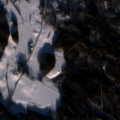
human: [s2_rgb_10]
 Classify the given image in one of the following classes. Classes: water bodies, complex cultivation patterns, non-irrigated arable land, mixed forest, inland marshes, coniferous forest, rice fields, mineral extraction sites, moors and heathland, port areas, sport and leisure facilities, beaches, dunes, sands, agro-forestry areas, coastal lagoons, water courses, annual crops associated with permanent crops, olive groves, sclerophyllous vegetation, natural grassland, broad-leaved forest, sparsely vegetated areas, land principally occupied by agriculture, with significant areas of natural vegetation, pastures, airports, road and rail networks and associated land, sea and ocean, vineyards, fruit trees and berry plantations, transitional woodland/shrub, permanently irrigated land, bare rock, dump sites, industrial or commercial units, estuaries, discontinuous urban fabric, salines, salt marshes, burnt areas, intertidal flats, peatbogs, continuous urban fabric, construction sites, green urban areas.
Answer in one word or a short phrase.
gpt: non-irrigated arable land, coniferous forest, mixed forest, transitional woodland/shrub, water bodies